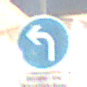
Verkehrszeichen: VorgeschriebeneFahrtrichtungLinks
Zusatzzeichen unten: BesondereFahrzeugeUndTransportgueter9
Umgebung: Outdoor, Urban
Tageszeit: Night
Wetter: PartlyCloudy
Licht: Artificial
Jahreszeit: NotSpecified
Kontrast: HighContrast